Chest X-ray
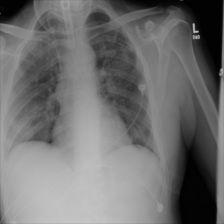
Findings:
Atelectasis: negative
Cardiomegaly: negative
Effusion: negative
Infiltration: negative
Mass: negative
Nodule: negative
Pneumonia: positive
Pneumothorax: negative
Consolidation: negative
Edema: negative
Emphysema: negative
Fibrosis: negative
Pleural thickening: negative
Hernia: negative